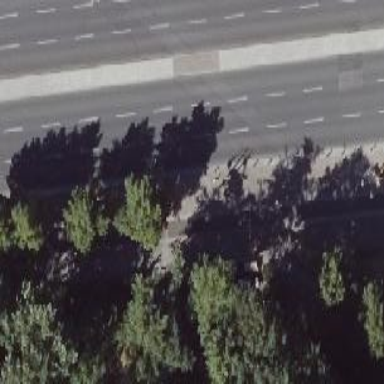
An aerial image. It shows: Sidewalk along the footway.